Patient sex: M
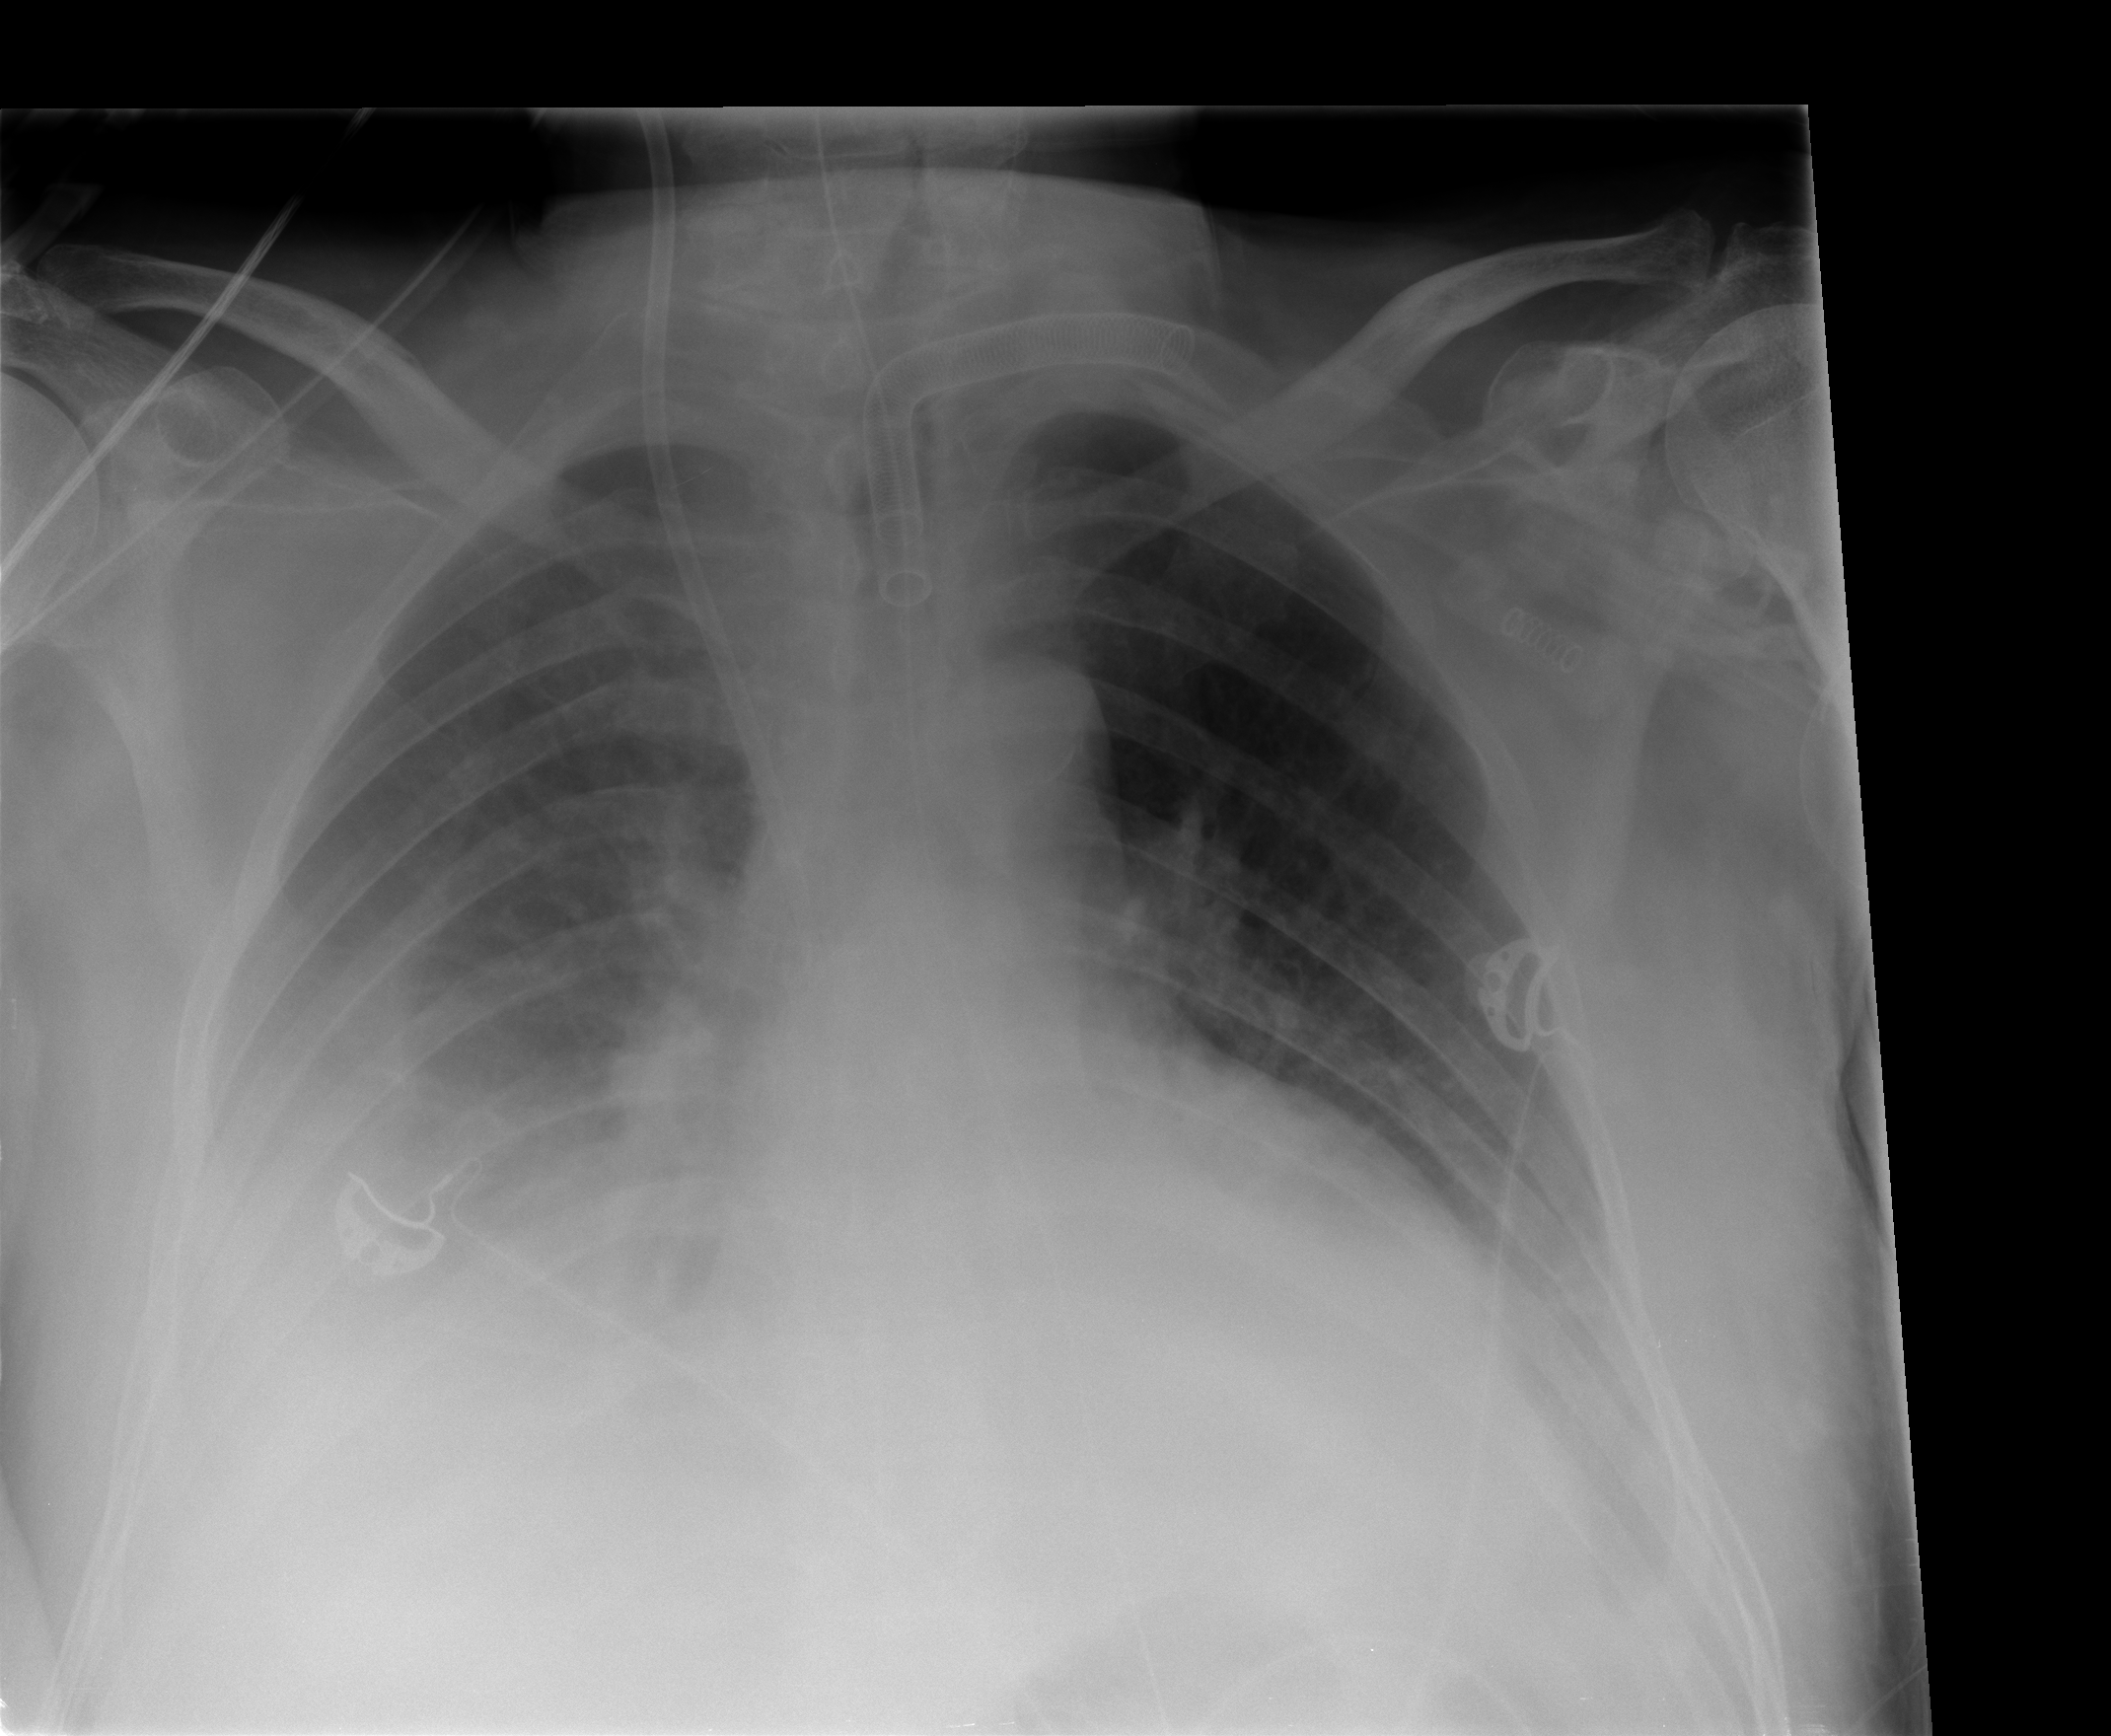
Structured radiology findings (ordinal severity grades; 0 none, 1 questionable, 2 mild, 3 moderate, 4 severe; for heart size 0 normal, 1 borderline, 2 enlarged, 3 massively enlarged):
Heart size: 1
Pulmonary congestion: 2
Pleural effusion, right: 3
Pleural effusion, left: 2
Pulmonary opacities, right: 0
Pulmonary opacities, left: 0
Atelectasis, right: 3
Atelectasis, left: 2